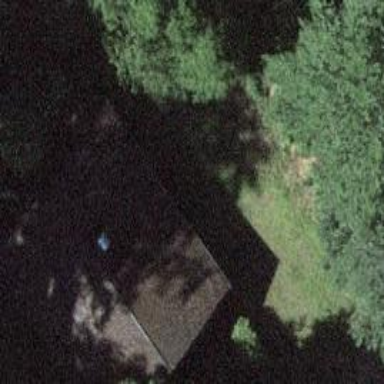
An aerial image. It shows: Cabin is depicted in the image.